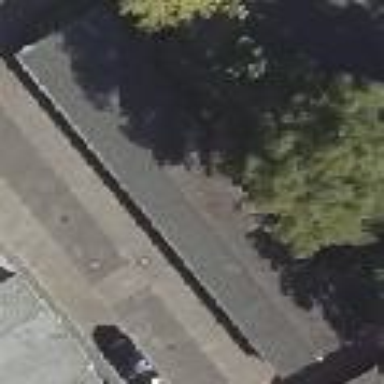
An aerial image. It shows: Garage building.